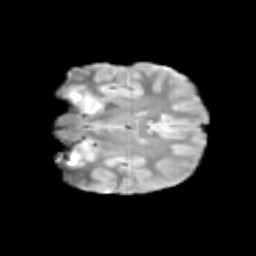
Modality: T2w
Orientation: coronal
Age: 12
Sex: male
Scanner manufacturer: siemens
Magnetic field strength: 3 T
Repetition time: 3.8 s
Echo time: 0.07 s